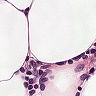
Metastatic tissue present: no